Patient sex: M
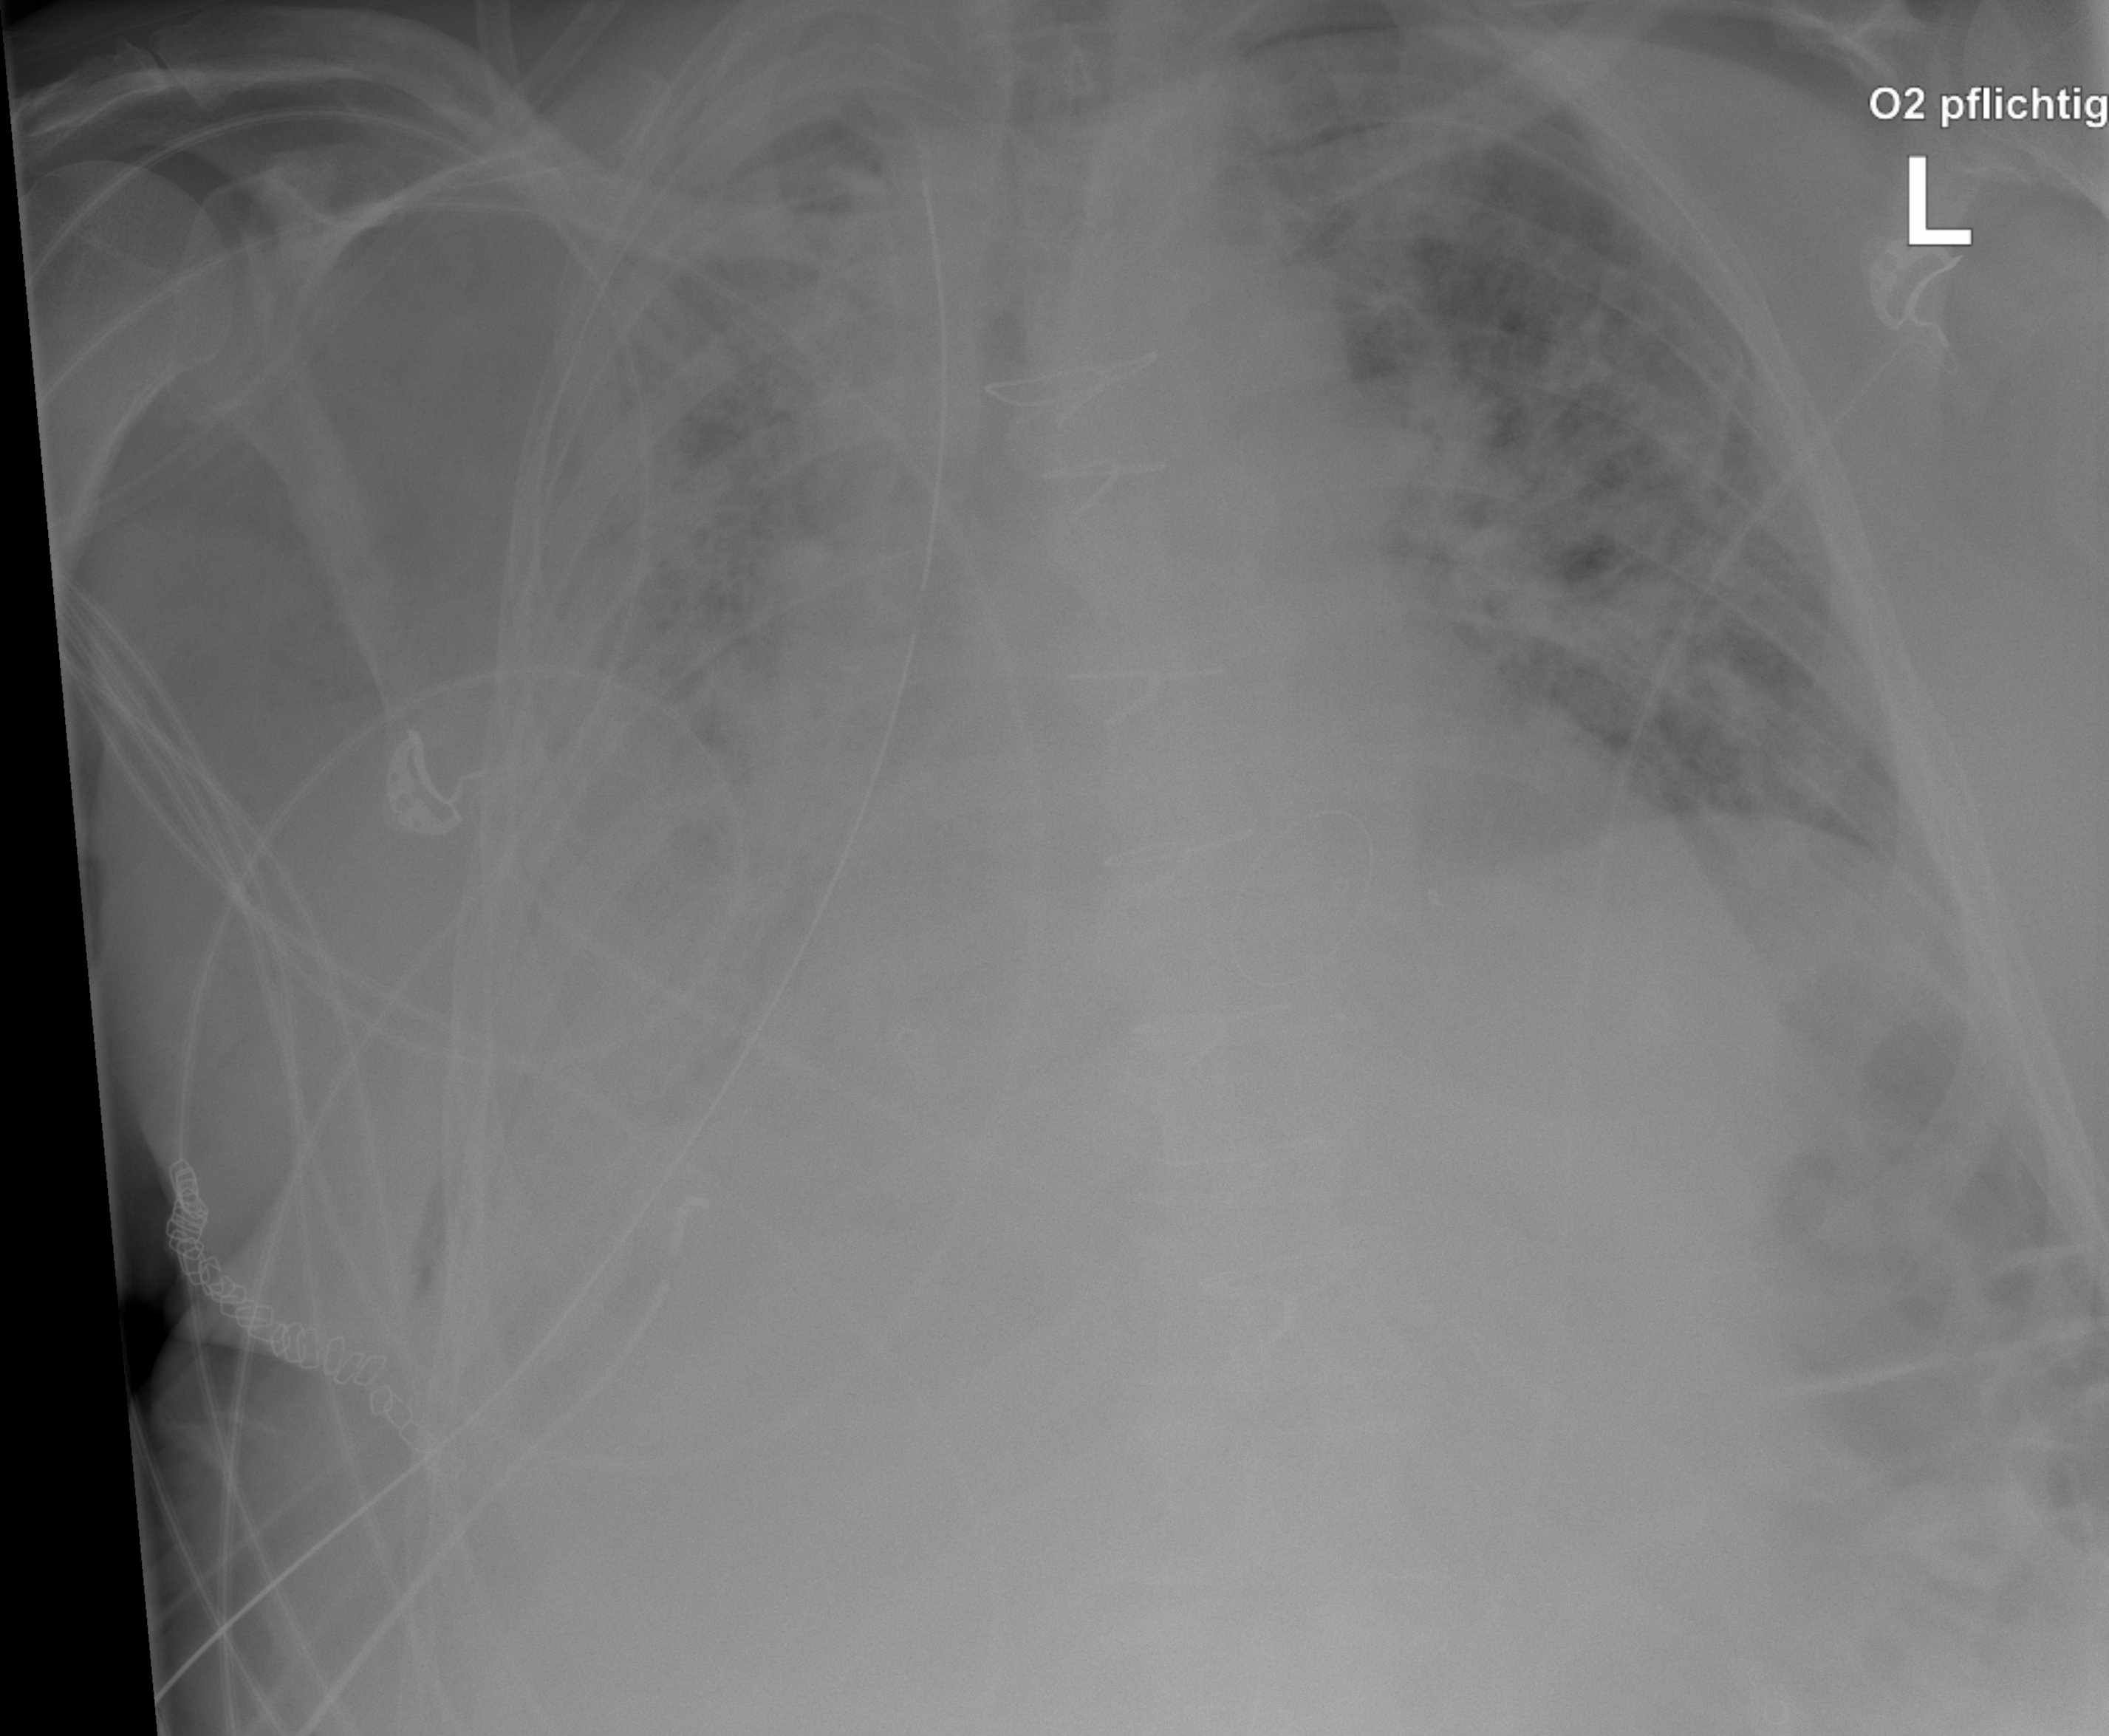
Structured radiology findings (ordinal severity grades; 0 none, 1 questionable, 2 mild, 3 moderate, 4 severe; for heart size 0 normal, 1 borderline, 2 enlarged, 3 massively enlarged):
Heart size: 2
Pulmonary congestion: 3
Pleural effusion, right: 3
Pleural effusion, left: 0
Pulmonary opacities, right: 4
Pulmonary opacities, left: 4
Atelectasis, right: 4
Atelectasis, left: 3